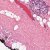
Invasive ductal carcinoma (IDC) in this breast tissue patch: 0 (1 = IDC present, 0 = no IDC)